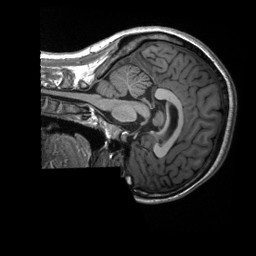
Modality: T1w
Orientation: sagittal
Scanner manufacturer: siemens
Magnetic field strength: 3 T
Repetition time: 2.3 s
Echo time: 0.00232 s